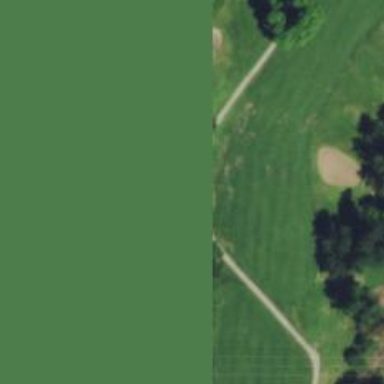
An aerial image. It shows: Pathway for golfing.